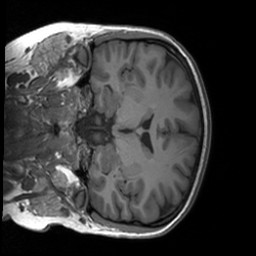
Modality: T1w
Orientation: coronal
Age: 21
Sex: female
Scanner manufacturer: siemens
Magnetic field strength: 3 T
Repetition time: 1.9 s
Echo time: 0.00226 s